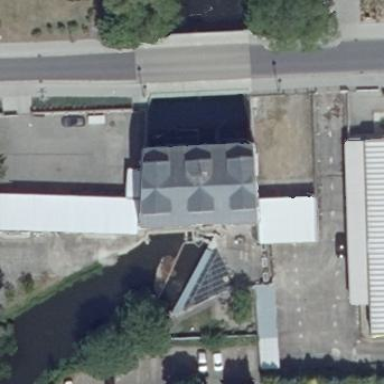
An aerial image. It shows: Industrial building with hydro power generator.